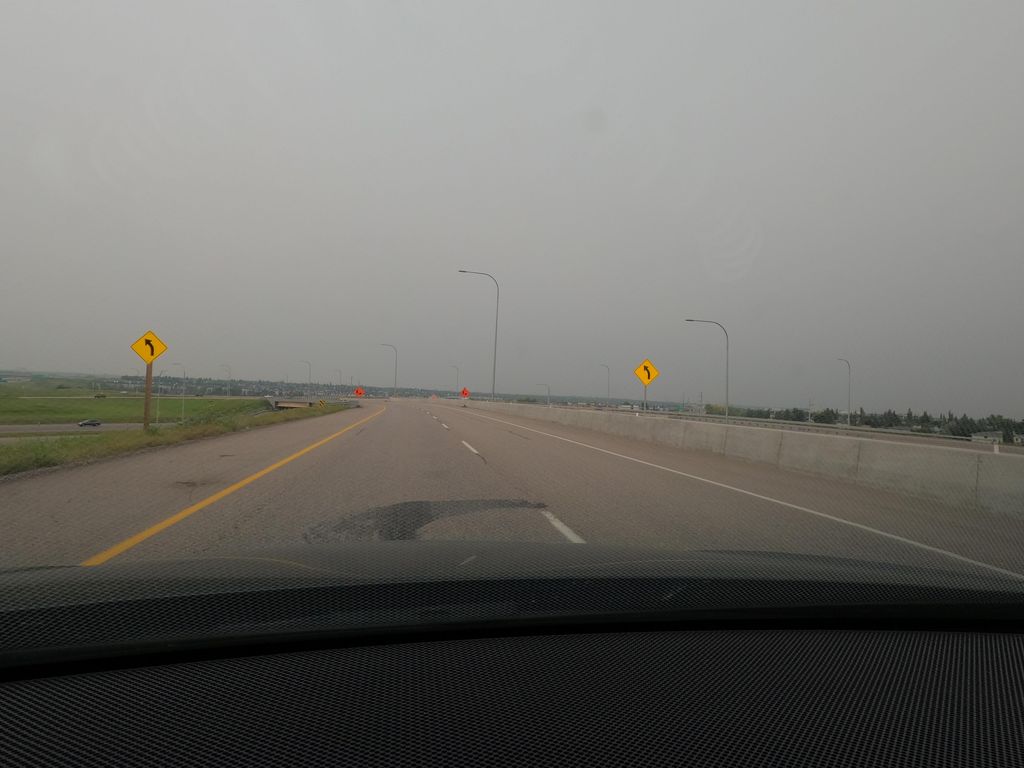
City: calgary